Interaction volume radius: 5 \u00c5
Interaction volume height: 40 \u00c5
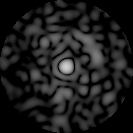
Disorder parameter: 0.8492